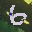
Label: 6